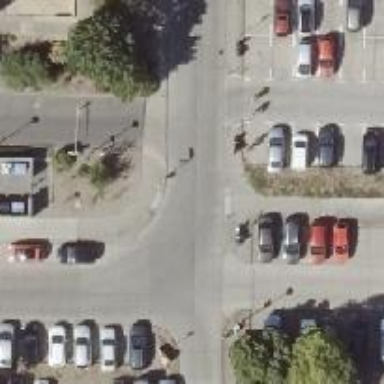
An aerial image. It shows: Uncontrolled road crossing.